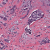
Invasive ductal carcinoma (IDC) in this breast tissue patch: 1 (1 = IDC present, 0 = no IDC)